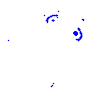
Particle: electron